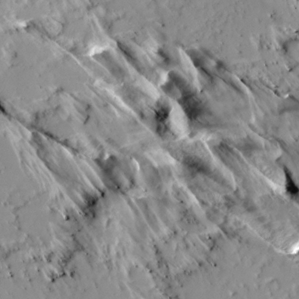
Label: non_frost